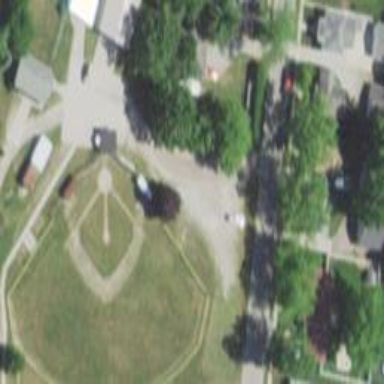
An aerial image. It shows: Baseball pitch for leisure land activities.